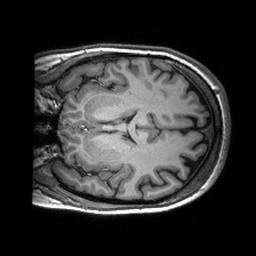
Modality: T1w
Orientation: coronal
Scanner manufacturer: siemens
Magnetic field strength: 3 T
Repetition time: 2.53 s
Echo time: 0.00288 s